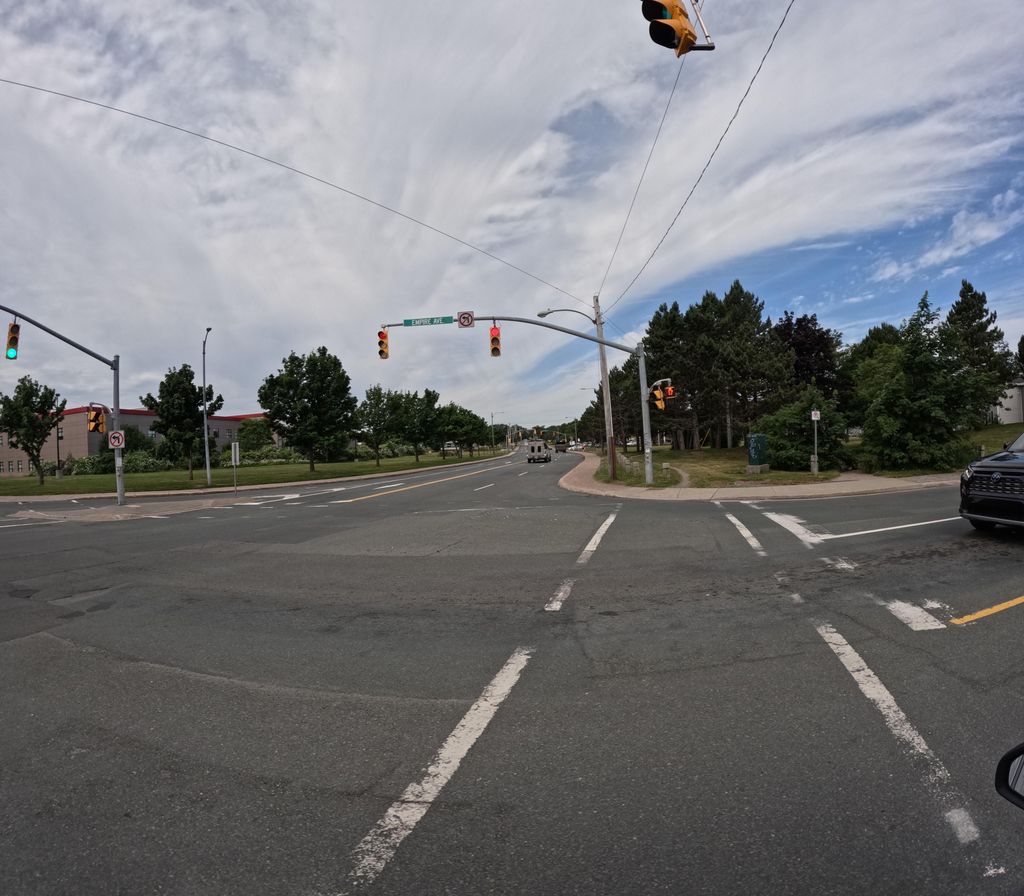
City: st_johns